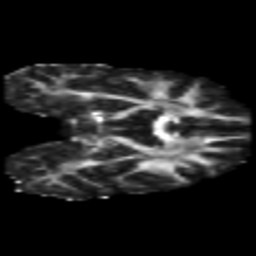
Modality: FA
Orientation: coronal
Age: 28
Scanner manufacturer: philips
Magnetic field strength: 3 T
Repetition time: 8.612 s
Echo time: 0.1268 s